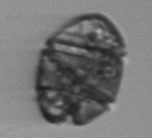
Label: Margalefidinium